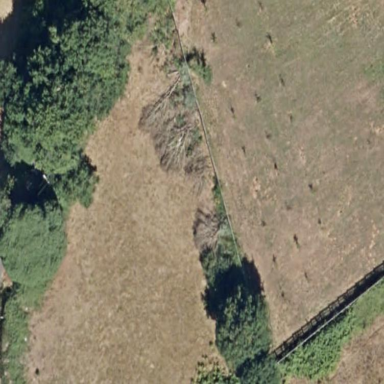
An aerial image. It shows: Beautiful meadow.